Question: I have the following code that plots me a histogram:
'''
% 1st GRAPH
figure(2)
hold on
a = connected_sites(:,3);
n = histc(a,1:nr_BBU);
max1 = max(n); % Max. valor
min1 = min(n); % Min. valor
avg1 = mean(n); % Valor medio
std1 = std(n); % Desvi. estandar
bar(1:nr_BBU,n)
title('Histogram distribution pool')
plot(1:nr_BBU,max1,'r.' ,'MarkerSize',15) %
set(gca,'XTick',1:nr_BBU)
xlabel('BBU Pool ')
ylabel('No of RRHs Connected');
legend({'BBU', 'Max1'},'AutoUpdate','off', 'Location', 'northeast')
'''
And I get the desired histogram with an indicator for maximum values, but I would like to plot over also the minimum values, and the average.

Unfortunately I am quite new as plotting is concerned in matlab and I can't get it. Any hints? Maybe it would be better to over plot a boxplot indicating the min, max and average??? I also can't get it to work.
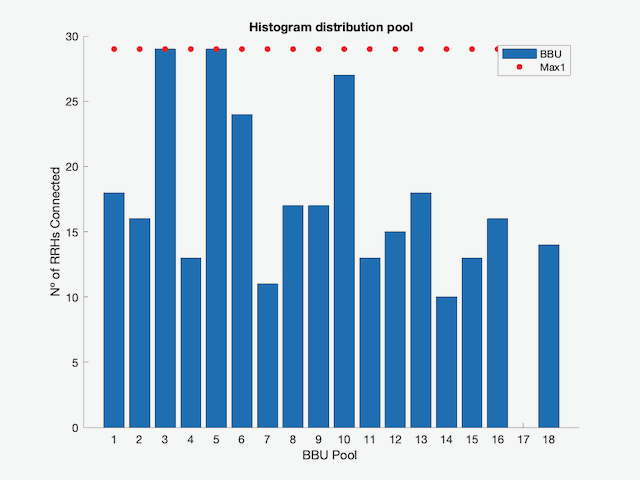
Answer: '''
figure('Name', 'RRH histogram distribution over BBU')
a = connected_sites(:,3);
n = histc(a,1:nr_BBU); % Calcula la frecuencia de la columna de BBU-conectada
minData = min(n);
maxData = max(n);
meanData = mean(n);
yline(minData, 'r-', 'Minimum')
yline(maxData, 'r-', 'Maximum')
yline(meanData,'r-', 'Mean')
ylim([0, maxData+2])
hold on
bar(1:nr_BBU,n)
title('BBU pools')
set(gca,'XTick',1:nr_BBU) % Para poner el eje X completo con todos los valores
xlabel('BBU Pool ')
ylabel('No of RRHs Connected');
'''